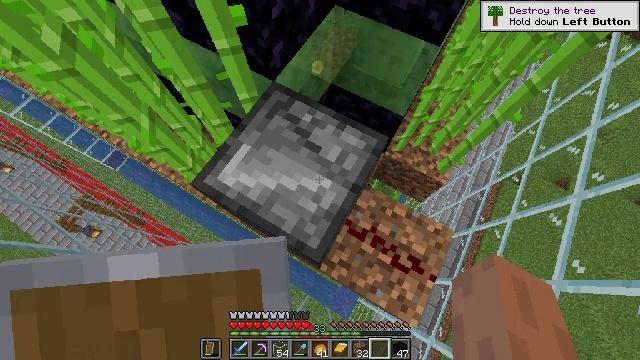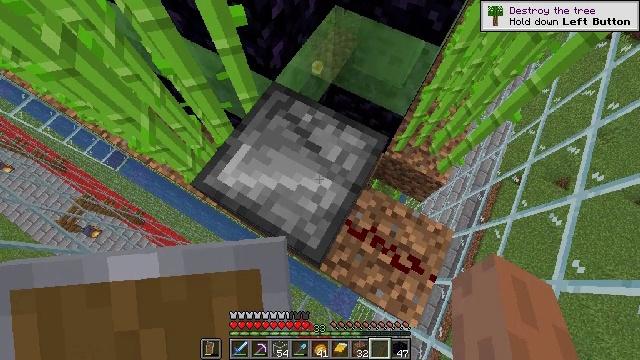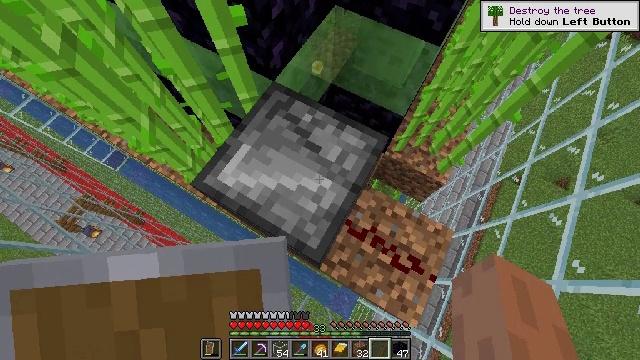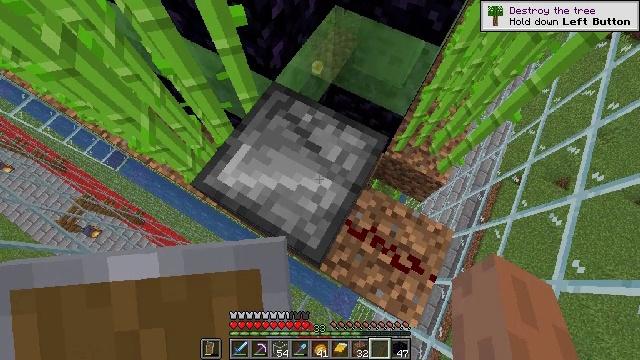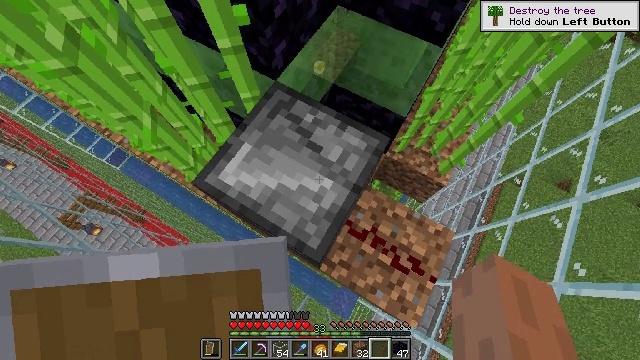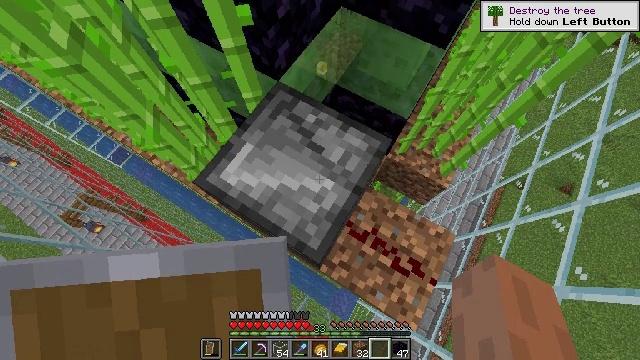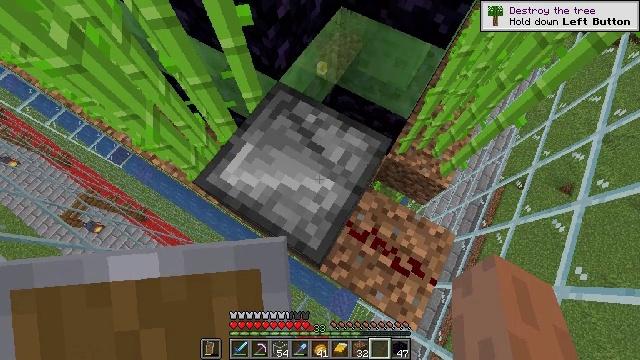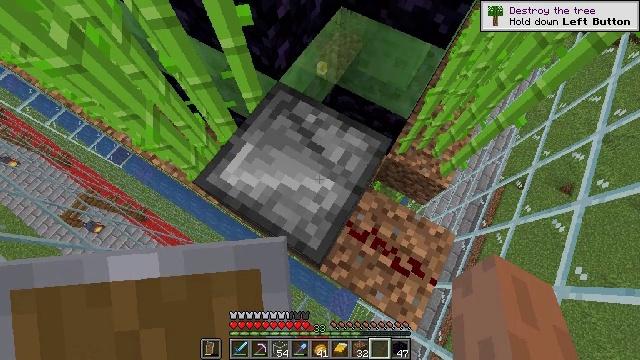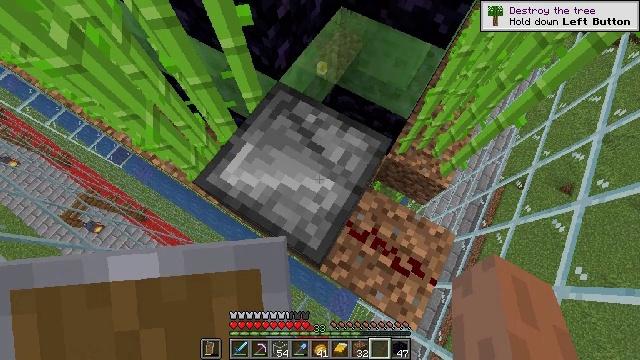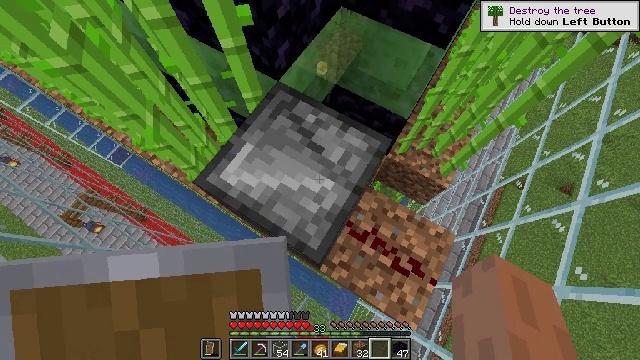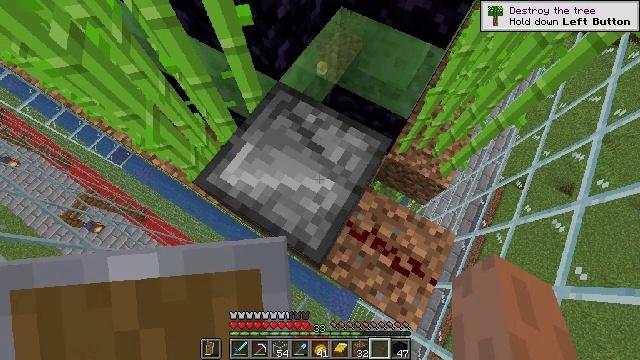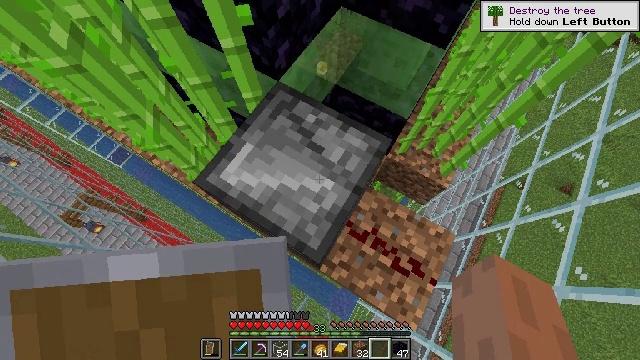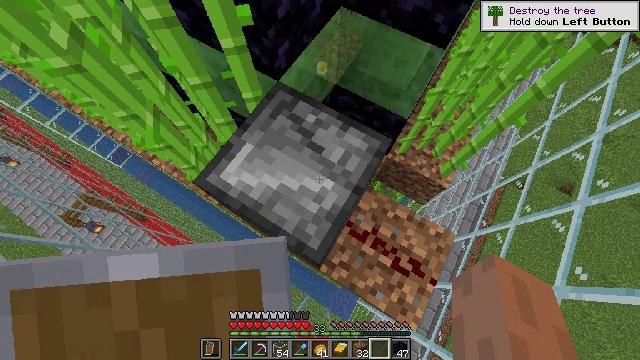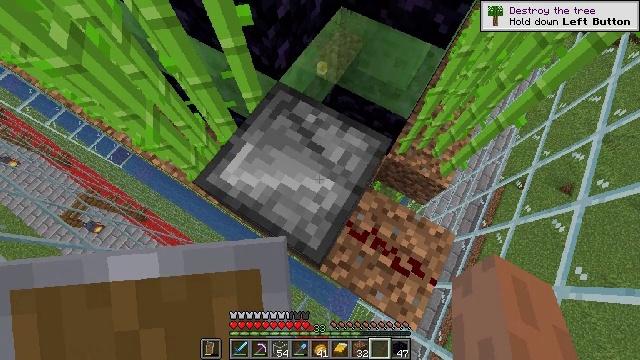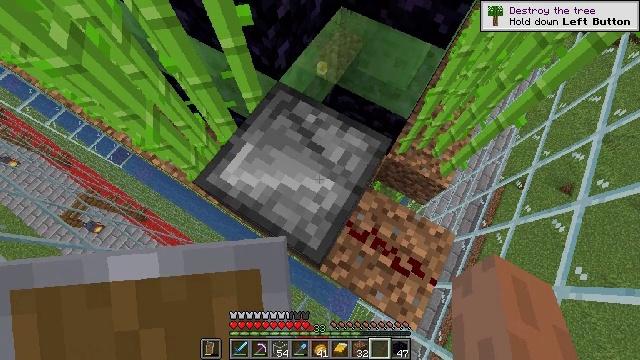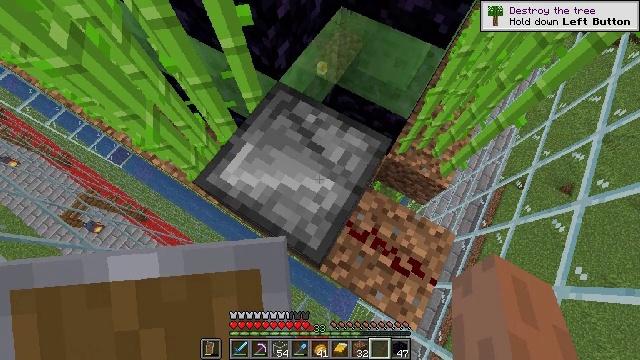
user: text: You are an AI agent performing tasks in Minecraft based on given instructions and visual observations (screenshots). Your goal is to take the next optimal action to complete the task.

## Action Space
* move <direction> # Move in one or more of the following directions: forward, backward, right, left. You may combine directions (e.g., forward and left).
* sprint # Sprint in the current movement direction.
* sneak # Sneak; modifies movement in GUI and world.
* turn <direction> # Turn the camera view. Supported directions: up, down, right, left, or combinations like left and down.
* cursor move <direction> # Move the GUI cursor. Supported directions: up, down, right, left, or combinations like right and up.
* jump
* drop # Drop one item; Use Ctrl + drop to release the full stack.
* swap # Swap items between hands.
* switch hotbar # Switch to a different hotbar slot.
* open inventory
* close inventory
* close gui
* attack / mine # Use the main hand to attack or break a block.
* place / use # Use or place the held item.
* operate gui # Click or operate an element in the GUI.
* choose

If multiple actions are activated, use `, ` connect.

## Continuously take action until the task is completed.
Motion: motion action
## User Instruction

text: Get observer for redstone contraptions.
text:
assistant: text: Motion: no_op
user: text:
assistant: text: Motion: no_op
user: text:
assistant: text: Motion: no_op
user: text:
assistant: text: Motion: no_op
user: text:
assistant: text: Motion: no_op
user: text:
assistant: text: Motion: no_op
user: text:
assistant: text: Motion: no_op
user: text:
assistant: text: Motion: no_op
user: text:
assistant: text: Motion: no_op
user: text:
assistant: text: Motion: no_op
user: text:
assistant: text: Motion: no_op
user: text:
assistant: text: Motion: no_op
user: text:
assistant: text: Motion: no_op
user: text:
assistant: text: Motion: no_op
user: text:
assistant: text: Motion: no_op
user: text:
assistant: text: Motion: no_op
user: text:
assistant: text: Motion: no_op
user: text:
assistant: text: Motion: no_op
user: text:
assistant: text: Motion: no_op
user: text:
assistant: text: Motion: no_op
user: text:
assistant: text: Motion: no_op
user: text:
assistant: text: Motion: no_op
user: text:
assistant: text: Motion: no_op
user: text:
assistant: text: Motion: no_op
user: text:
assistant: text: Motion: no_op
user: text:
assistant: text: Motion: no_op
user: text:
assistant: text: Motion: no_op
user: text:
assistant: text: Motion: no_op
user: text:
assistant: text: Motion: no_op
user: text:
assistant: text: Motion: no_op